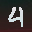
Label: 4